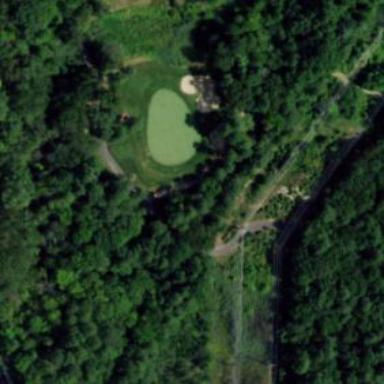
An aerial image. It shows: Golf course with heavy rough terrain.